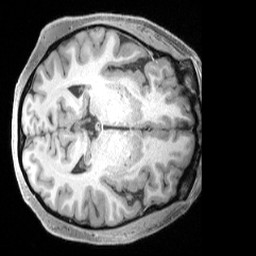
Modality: T1w
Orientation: axial
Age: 41
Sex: female
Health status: healthy
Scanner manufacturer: siemens
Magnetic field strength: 3 T
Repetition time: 2.4 s
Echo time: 0.00222 s